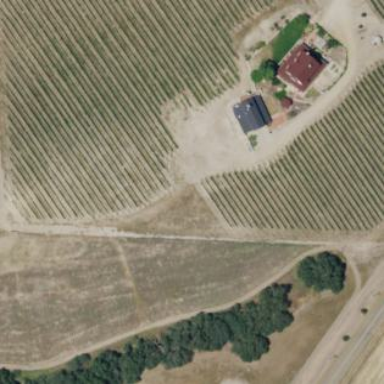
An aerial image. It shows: Vineyard growing grapes.